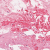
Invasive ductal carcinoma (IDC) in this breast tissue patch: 0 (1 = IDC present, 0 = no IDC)